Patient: sex M, age 38
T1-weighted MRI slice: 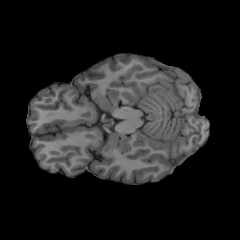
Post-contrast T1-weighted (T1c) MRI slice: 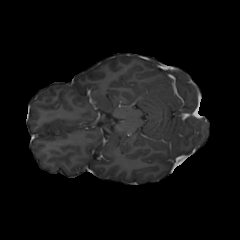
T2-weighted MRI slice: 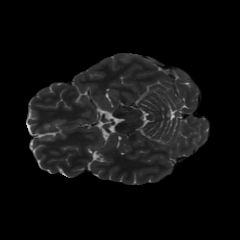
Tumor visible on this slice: no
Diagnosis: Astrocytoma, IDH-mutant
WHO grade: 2